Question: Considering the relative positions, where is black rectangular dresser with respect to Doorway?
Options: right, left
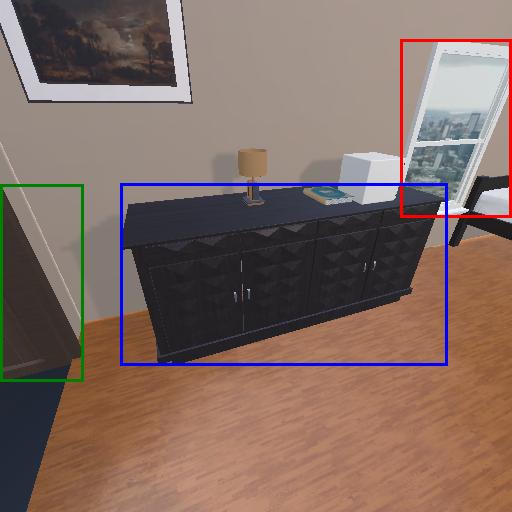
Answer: right